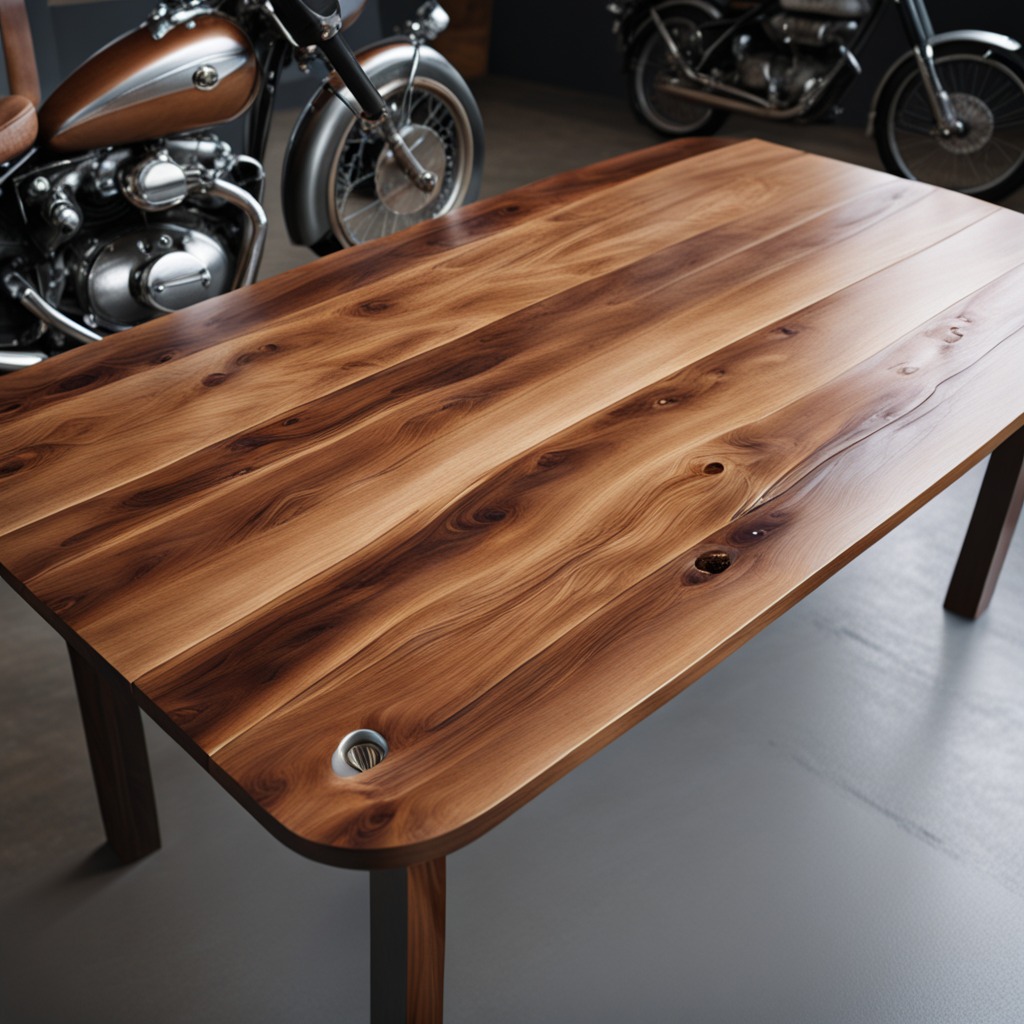
A metal nut is lying on the wooden table in a vintage motorcycle garage.